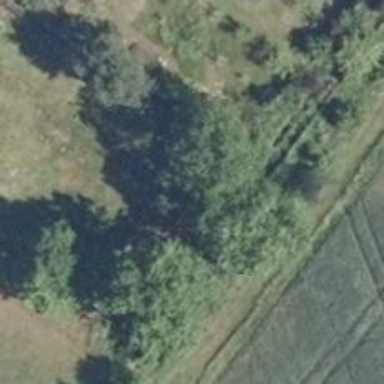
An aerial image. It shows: Single tag "natural: tree."